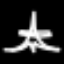
Label: The Eiffel Tower